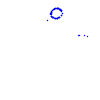
Particle: proton